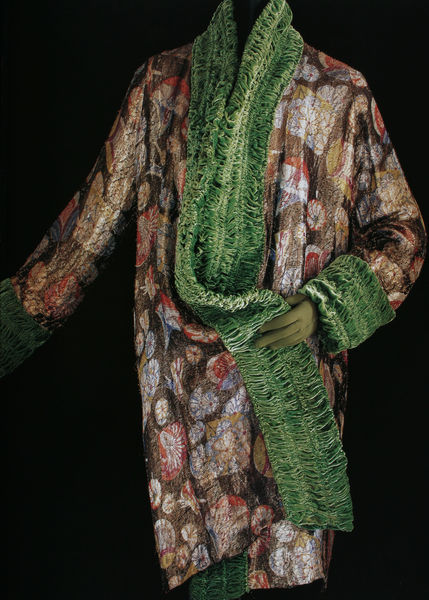
Titel: Mantel
Künstler: Paul Poiret
Standort: Kyoto (Japan)
Institution: Kyoto Costume Institute
Schlagwörter: grün, blumen, bunt, kleid, blüten, rot, schal, mode, muster, mantel, rüschen, foto, motiv, borde, kimono